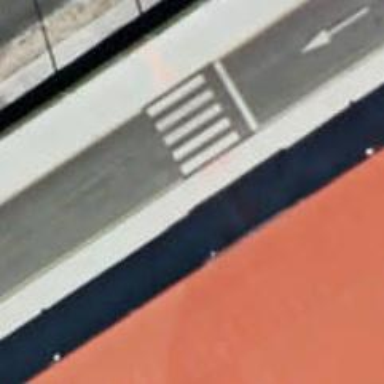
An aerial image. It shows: Zebra crossing on the road.